Question: I'm using a default site template from Visual Studio 2013 preview which integrates Bootstrap by default (which I replaced with v3)
In a form, the Jquery validate on POST correctly highlights error fields, except for drop down boxes that I've styled with the Chosen plugin.

My code for the drop down list in question is:
'''
@Html.DropDownListFor(
x => x.Job.State,
Model.States,
"Select a State", new { @class = "form-control chosen-select"})
@Html.ValidationMessageFor(model => model.Job.State)
'''
This renders as follows:
'''
<select class="input-validation-error form-control chosen-select" id="Job_State" name="Job.State" style="width: 50%; display: none;">
<option value="">Select a State</option>
<option value="ACT">ACT</option>
<option value="NSW">NSW</option>
<option value="QLD">QLD</option>
<option value="TAS">TAS</option>
<option value="NT">NT</option>
<option value="VIC">VIC</option>
<option value="WA">WA</option>
</select>
<div class="chosen-container chosen-container-single" style="width: 135px;" title="" id="Job_State_chosen"><a class="chosen-single" tabindex="-1"><span>Select a State</span><div><b></b></div>
</a>
<div class="chosen-drop">
<div class="chosen-search">
<input type="text" autocomplete="off"></div>
<ul class="chosen-results">
<li class="active-result result-selected" style="" data-option-array-index="0">Select a State</li>
<li class="active-result" style="" data-option-array-index="1">ACT</li>
<li class="active-result" style="" data-option-array-index="2">NSW</li>
<li class="active-result" style="" data-option-array-index="3">QLD</li>
<li class="active-result" style="" data-option-array-index="4">TAS</li>
<li class="active-result" style="" data-option-array-index="5">NT</li>
<li class="active-result" style="" data-option-array-index="6">VIC</li>
<li class="active-result" style="" data-option-array-index="7">WA</li>
</ul>
</div>
</div>
<span class="field-validation-error">State is required.</span>
'''
Notice that the input-validation-error class is being added to an element that Chosen sets to display:none so obviously the border doesn't get shown.
Ideally if I can add the input-validation-error class to the div that's within the select, then this will fix my problem, but I don't know how to do that, so any assistance would be greatly welcome!
Note - I'm actually not after client side validation, I'm only using validation on POST.
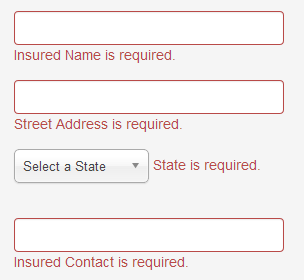
Answer: @Bartek Marnane, You're going to need to <URL> callbacks that jQuery Validate uses by default when applying it's failed validation css class. What you'll want to do is inspect the element on highlight and unhighlight to see if it's a chosen drop down list to apply/remove the css class from the element that is presenting the list.
I haven't verified the highlight and unhighlight function for chosen because I've not worked with that plugin before. If anything you'll end up tweaking my css class check on the element to see if it is a chosen drop down or not. Realize that the element that will fire validation will be the one that is not visible. If it's not firing validation then there is a setting in jQuery validate to <URL>.
'''
// This script block should be placed after jQuery, jQuery Validate and jQuery Validate
// Unobtrusive plugins have been loaded.
$(function () {
// retrieves the current jQuery validator for the form
var $validator = $("form").validate();
// We're going to override the default highlight method from jQuery when applying
// our css class for an error
$validator.settings.highlight = function (element, errorClass, validClass) {
var $element = $(element);
if ($element.hasClass("chosen-select")) {
// It's a chosen element so move to the next element in the DOM
// which should be your container for chosen. Add the error class to
// that instead of the hidden select
$element.next().addClass(errorClass).removeClass(validClass);
}
else if (element.type === "radio") {
this.findByName(element.name).addClass(errorClass).removeClass(validClass);
} else {
$element.addClass(errorClass).removeClass(validClass);
}
};
// We're going to override the default unhighlight method from jQuery when removing
// our css class for an error
$validator.settings.unhighlight = function (element, errorClass, validClass) {
var $element = $(element);
if ($element.hasClass("chosen-select")) {
// It's a chosen element so move to the next element in the DOM
// which should be your container for chosen. Add the error class to
// that instead of the hidden select
$element.next().removeClass(errorClass).addClass(validClass);
}
else if (element.type === "radio") {
this.findByName(element.name).removeClass(errorClass).addClass(validClass);
} else {
$element.removeClass(errorClass).addClass(validClass);
}
};
});
'''